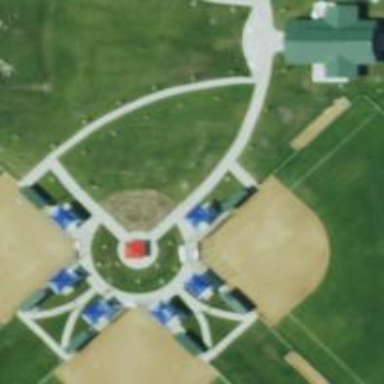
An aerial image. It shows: Softball pitch for leisure land activities.